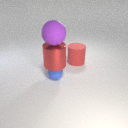
large purple rubber sphere above large red metal cylinder